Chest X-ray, PA view. Patient: 55 years old, sex F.
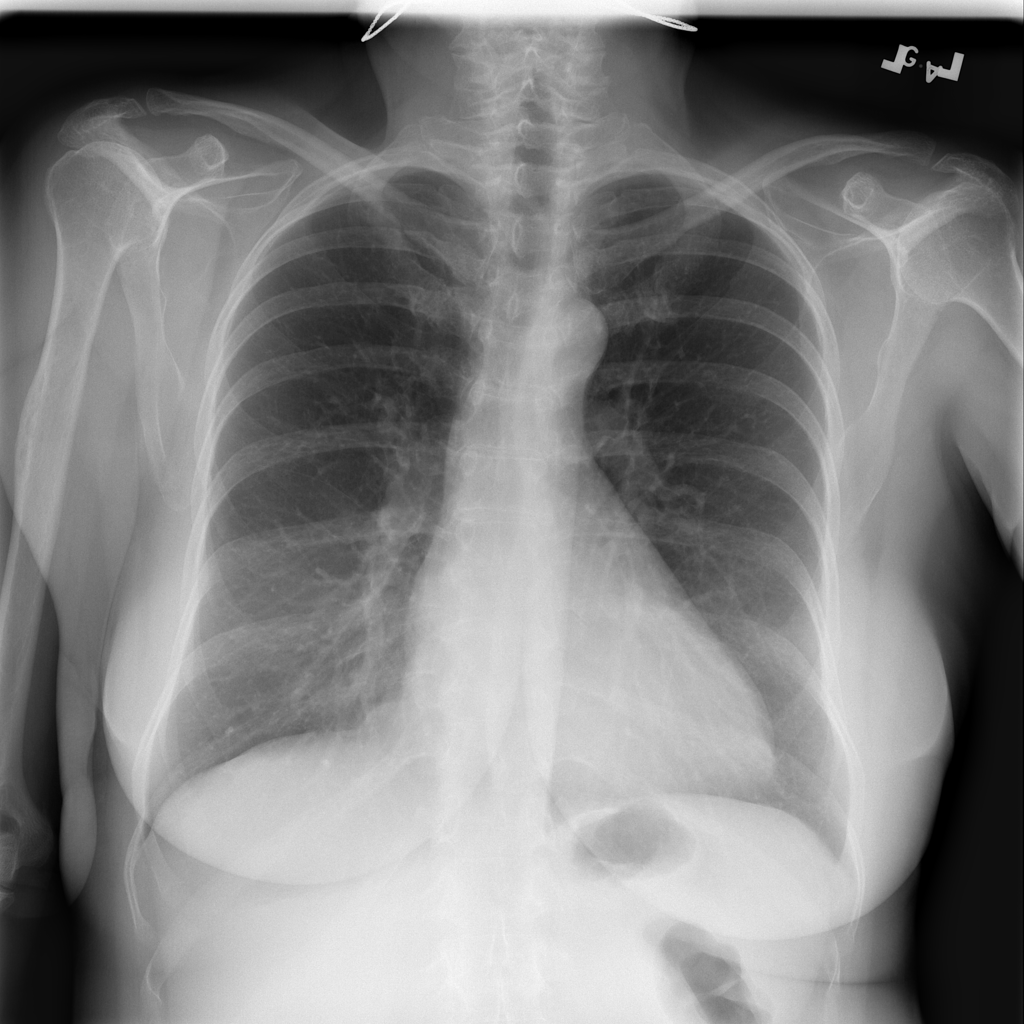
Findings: No Finding